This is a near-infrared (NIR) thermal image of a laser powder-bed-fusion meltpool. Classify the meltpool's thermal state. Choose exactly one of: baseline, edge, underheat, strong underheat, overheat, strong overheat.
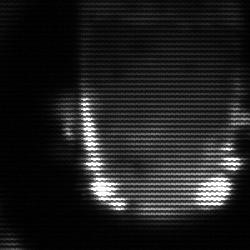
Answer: baseline